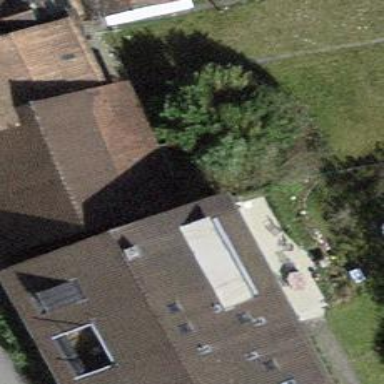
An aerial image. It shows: Building with tile roof.